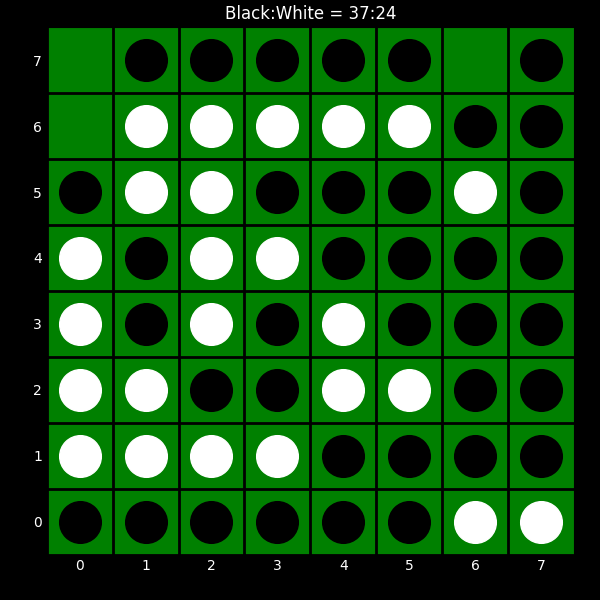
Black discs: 37
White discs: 24